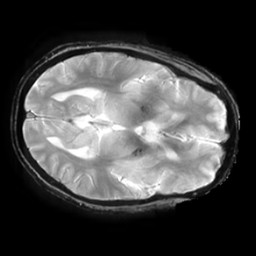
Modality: T2starw
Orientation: axial
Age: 58
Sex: female
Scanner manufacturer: ge
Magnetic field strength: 3 T
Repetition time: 0.65 s
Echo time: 0.02 s